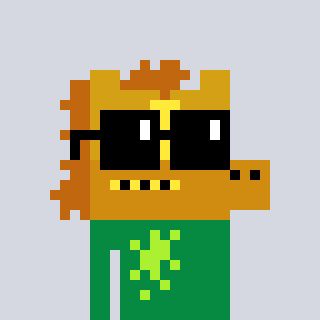
a pixel art character with square black sunglasses, a yellow horse-shaped head and a green-colored body on a cool background